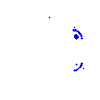
Particle: electron